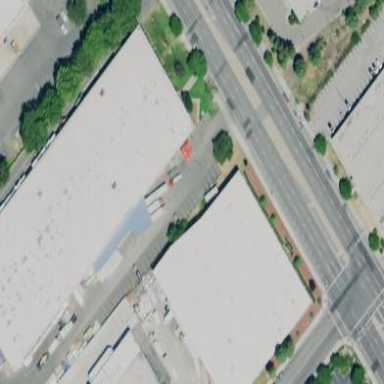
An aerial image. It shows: Building that houses furniture shop.